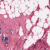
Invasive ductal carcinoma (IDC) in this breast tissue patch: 0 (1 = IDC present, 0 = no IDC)